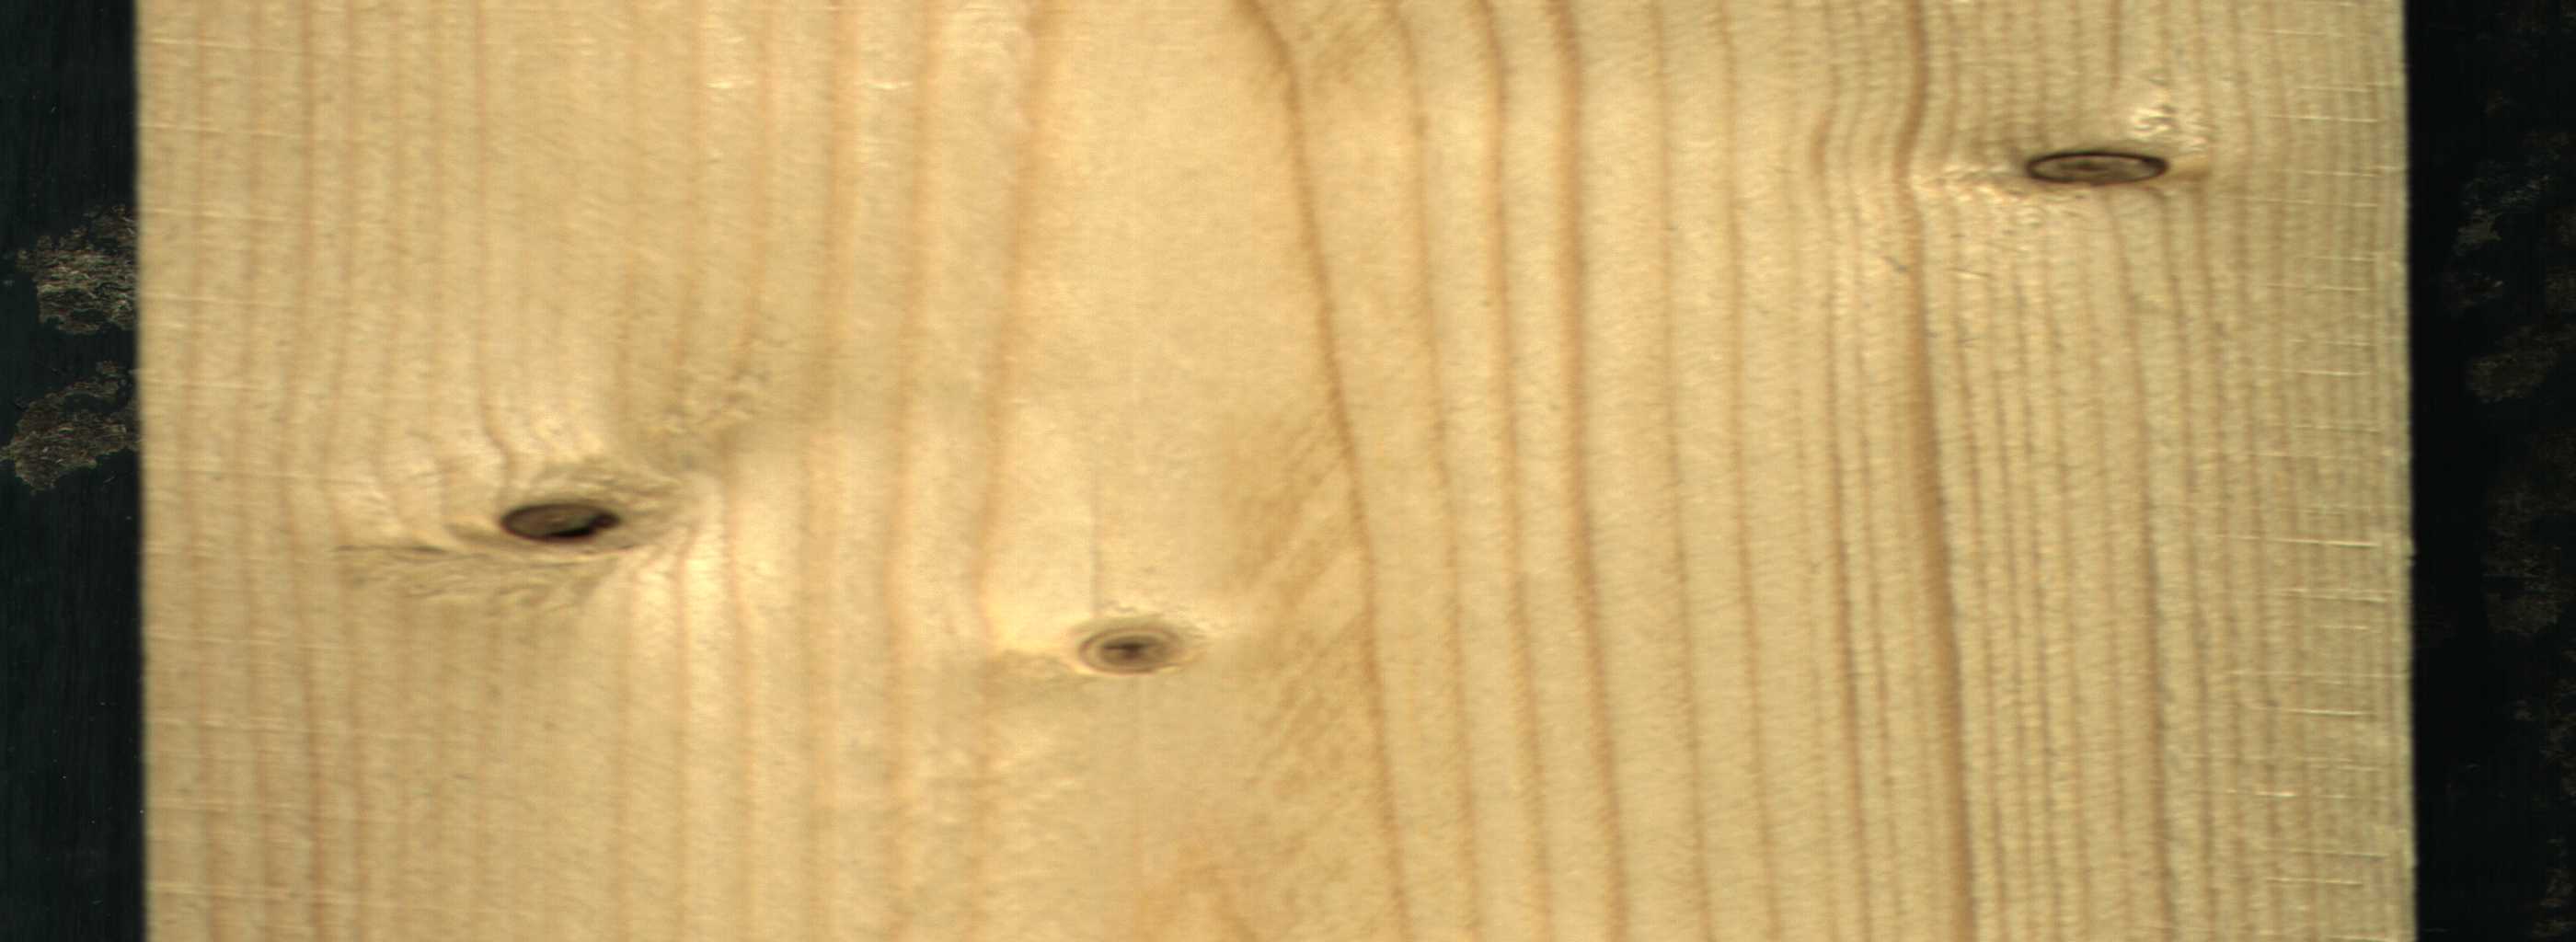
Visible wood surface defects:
Dead_Knot
Dead_Knot
Live_Knot